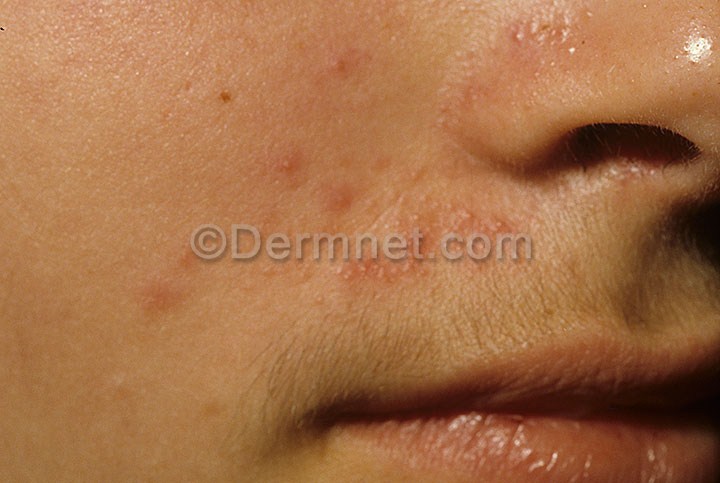
Disease: Acne and Rosacea Photos